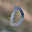
Label: 0